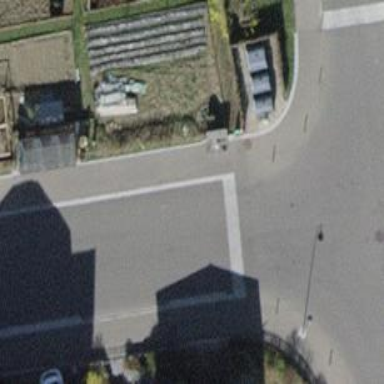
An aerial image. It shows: Public transport stop position.